Question: I want to use JXDatePicker in my project. I am first time to learn swingx. My questions is:
(1) How to clear the "Today is [today date]"?
(2) How to show the current date in dd-MM-YYYY before I click the datepicker choose calendar?
(3) How to change the icon of the button?

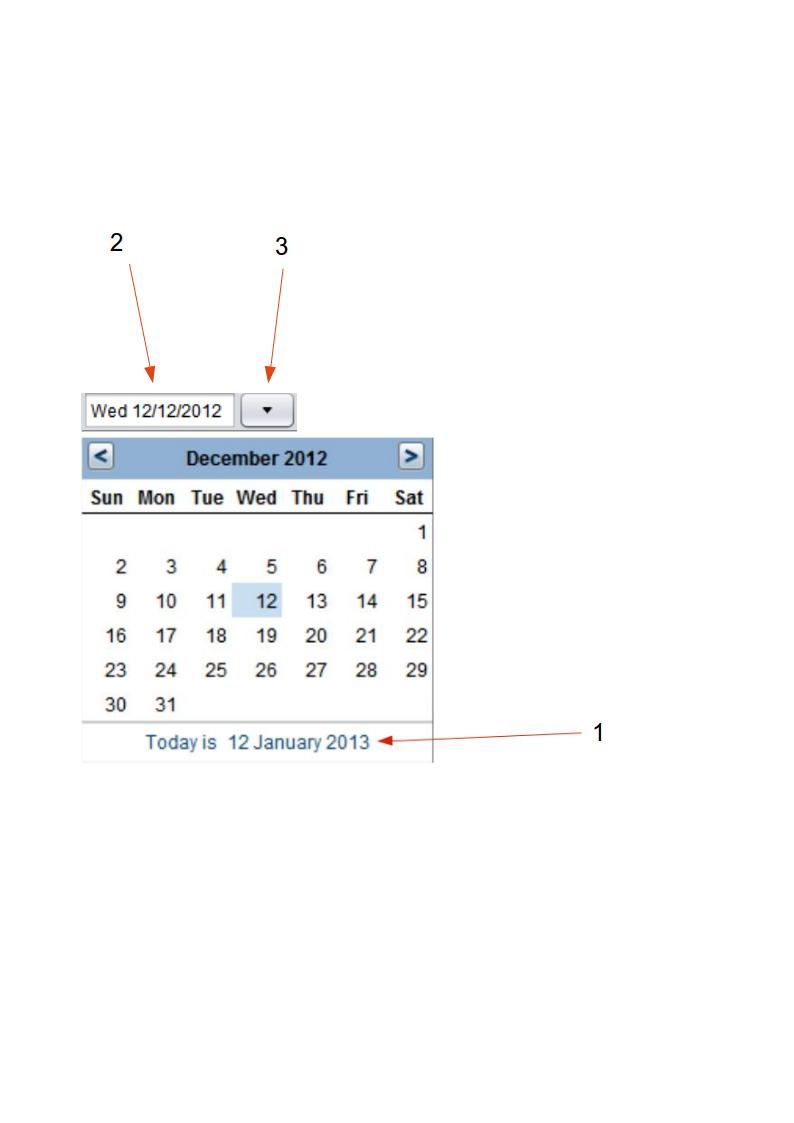
Answer: > (1) How to clear the "Today is [today date]"?
Use 'JXDatePicker#setLinkPanel' and supply what ever you want...
> (2) How to show the current date in dd-MM-YYYY before I click the datepicker choose calendar?
Use 'JXDatePicker#setFormats'
> (3) How to change the icon of the button?
You can change the popup buttons icon using something like 'UIManager.put("JXDatePicker.arrowIcon", icon)'. The look and feel expects an 'Icon'
This is a global change, all instance of 'JXDatePicker' will pick it. You could instantiate a custom 'BasicDatePickerUI' and override it's 'createPopupButton' method to return create the 'JButton' yourself. This would allow you to customise a single instance of 'JXDatePicker'